Question: I'm asking about the best way to filter, import, lookup, the data from a sheet looking like that.
that's a finale datasheet to import multiple room types with all its prices, from different hotels, from different sheet. see the image below,
- First column has a Hotel code(no duplication)- then it can have 1~12 rooms (name of room under the Room 1/2/3) can be duplicate- then you will see in the sheet the breakdown of prices for adult children and so on for each room.
Now I'm stuck for a couple of days for a method to filter and import only the criteria I'm looking for.
- first it must bring the hotel range (because of multiple hotels on 1 sheet)- then select the room and import the prices belong to it, - then find the prices for the specific date entered. the last part is the easy 1 with just a vlooup. I'm stuck in the structure of begging.
Here's a copy of sheet, Editable and photo of the copied range
<URL>

The required search filters are in Sheet ('Tools')
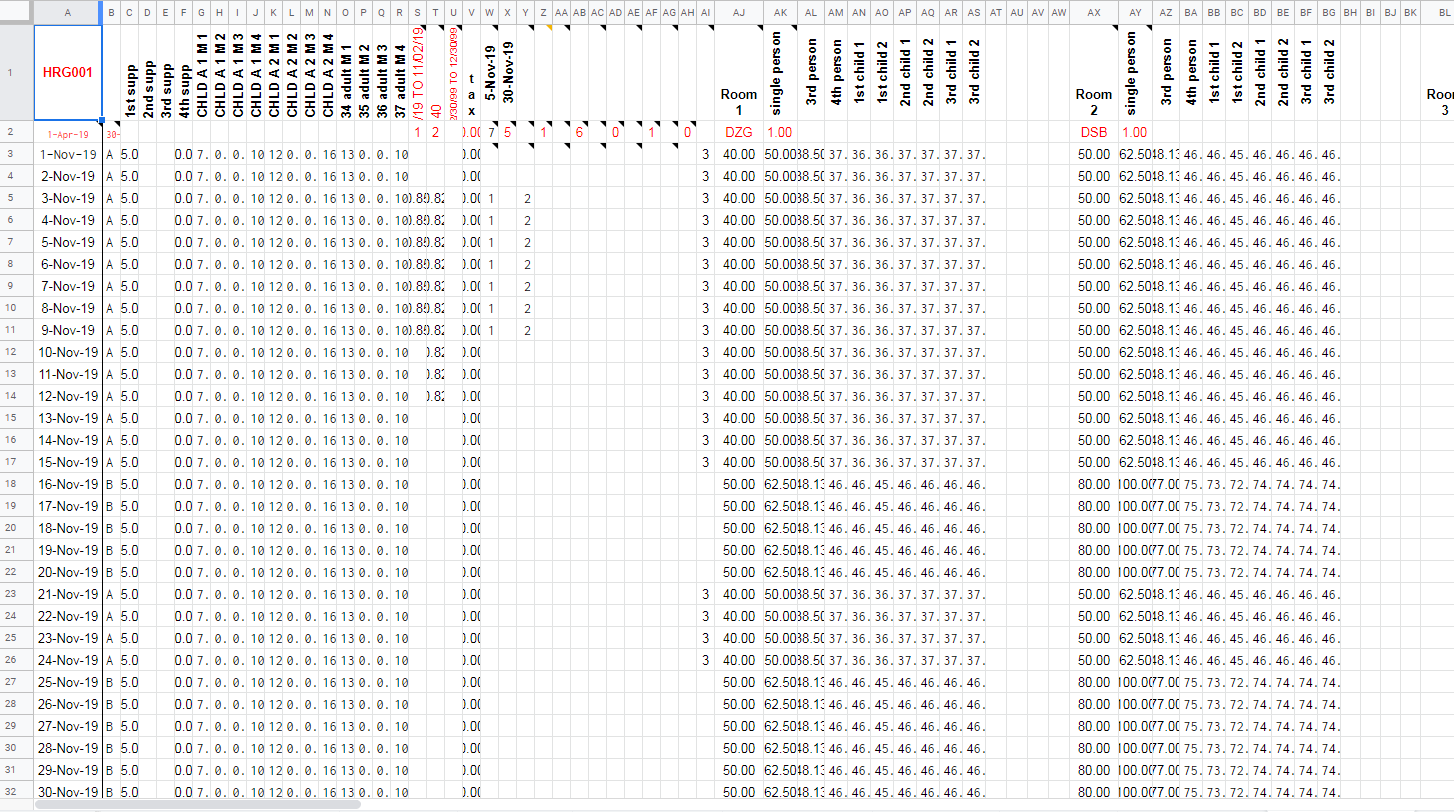
Answer: you can solve this by using side columns to calculate items for dropdown for example like this:
<URL>